Question: I want to emulate Windows 7 fonts on my Ubuntu 13.10 system. I installed <URL>. Alas, none of them was fully suitable: 'OSX2' theme needs to be darker and 'Win7' theme needs to be thicker.
In tried to modify the filter matrix via 'infinality-settings.sh'. It writes the proper (modified) values to the environment variables, but nothing happens to my rendered fonts. I restarted my machine several times, but it does not help.
Cannot you tell me the proper way to modify my filter settings?
P.S. My antialiasing settings are <URL>
P.P.S. My printenv dumps are <URL>

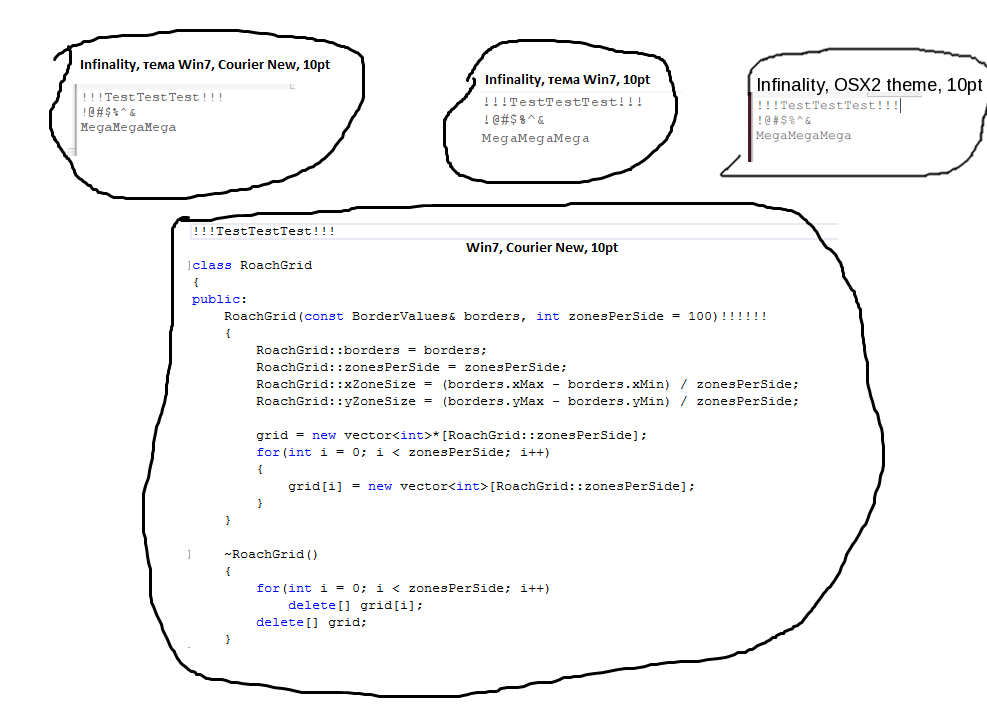
Answer: Heh, the reason was rather simple: I had my 'FreeType' installed not from <URL>, but from the default Ubuntu repository. So, the Freetype itself was not patched, only fontconfig-infinality was installed.